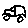
Label: car